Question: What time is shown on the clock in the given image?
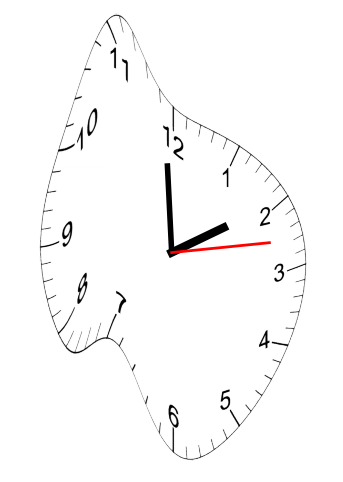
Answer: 01:59:13